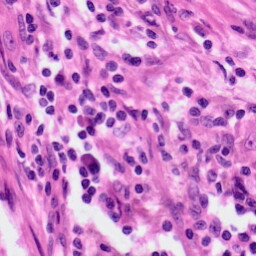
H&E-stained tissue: Lung